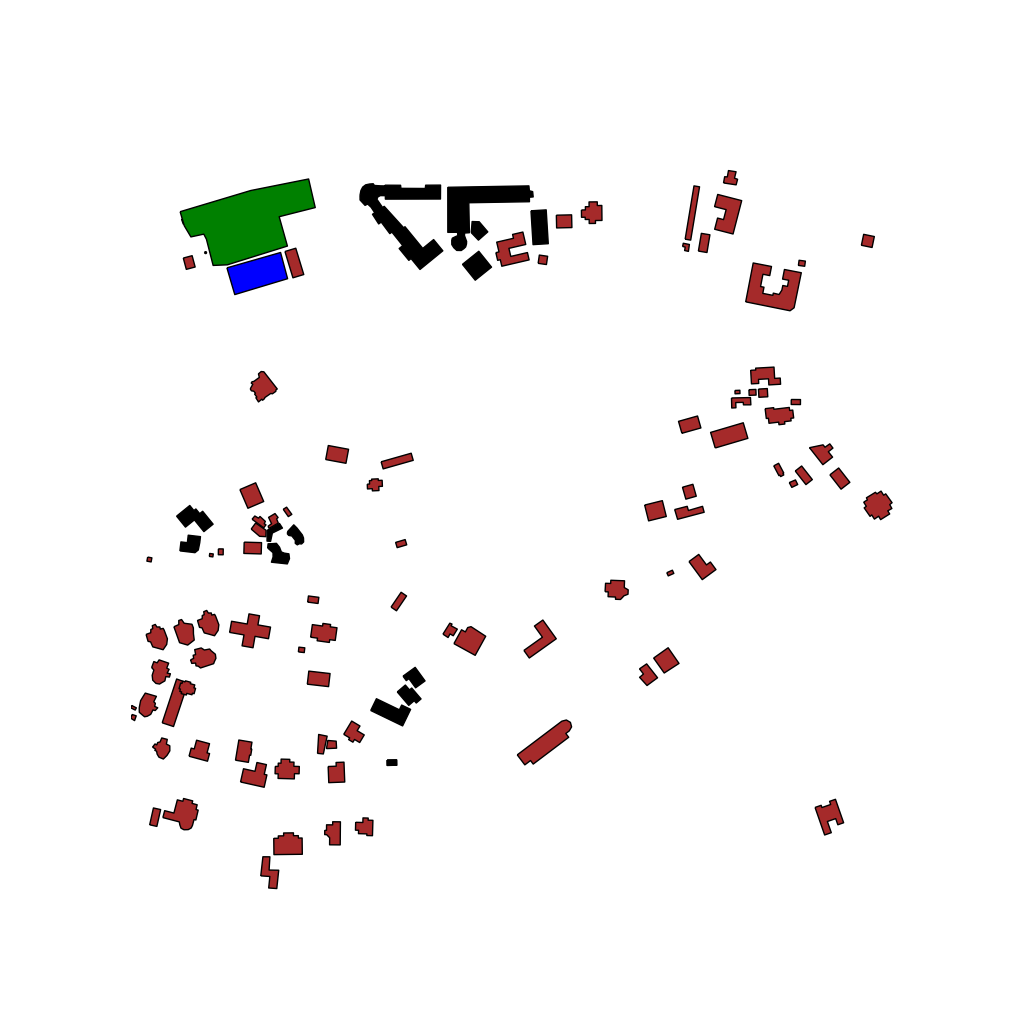
Tags: overhead vector_map, recreation, residential, special, modern, individual_rise, low_rise, density_1, Building, Facility, Park, Sportpl, 1.0 km²